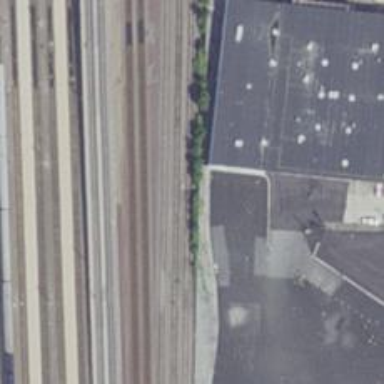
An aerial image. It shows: Railway siding with rails.